Question:
I would like to get a square shape from the right image above. But when I try to get it, it also includes other protruding parts because they have similar color. Are there any solutions to get the result like below? (The square lines are not 100 % straight. They are little distorted.)
<URL>
This is the code I wrote.
'''
cv::Mat img_gray, img, clahe_img, threshold_img, bitwise_img, morph_img;
cv::Mat rectified_CCD_img = cv::imread('img.png')
cv::Mat kernel = cv::Mat::ones(99, 99, CV_8U);
clahe = cv::createCLAHE(10, cv::Size(100, 100));
cv::cvtColor(rectified_CCD_img, img_gray, cv::COLOR_BGR2GRAY);
cv::medianBlur(img_gray, img, 33);
clahe->apply(img, clahe_img);
cv::threshold(clahe_img, threshold_img, 0, 255, cv::THRESH_OTSU);
cv::bitwise_not(threshold_img, bitwise_img);
cv::morphologyEx(bitwise_img, morph_img, cv::MORPH_OPEN, kernel);
'''
That's the original image:
<URL>
<URL>
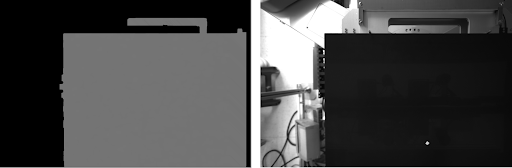
Answer: For this specific image my pipeline would be very simple:
1. Binary threshold the image with a fixed threshold. The rectangle is quite dark compared to the rest of the image.
2. Morphological opening with a large rectangular kernel to get rid of the "noise".
3. To get a perfect rectangle, determine the bounding rectangle of the remaining part, and draw a white rectangle.
That'd be the whole code:
'''
// Read image
cv::Mat img = cv::imread("OTH61.png", cv::IMREAD_GRAYSCALE);
// Binary threshold image at fixed threshold
cv::Mat img_thr;
cv::threshold(img, img_thr, 32, 255, cv::THRESH_BINARY_INV);
// Morphological opening with large rectangular kernel
cv::Mat img_mop;
cv::morphologyEx(img_thr, img_mop, cv::MORPH_OPEN, cv::Mat::ones(51, 51, CV_8UC1));
// Draw rectangle w.r.t. to the bounding rectangle of the remaining part
cv::rectangle(img_mop, cv::boundingRect(img_mop), 255, cv::FILLED);
'''
The thresholded image:
<URL>
The morphological opened image:
<URL>
The cleaned image:
<URL>